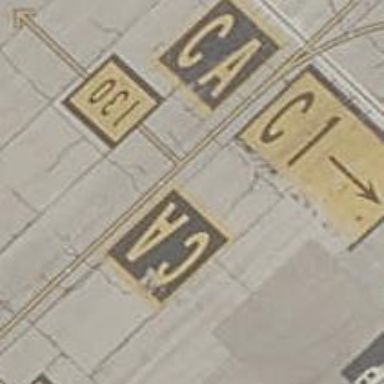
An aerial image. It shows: Airport parking position.